Question: I have added to a view an 'UIView' and an 'UIButton' that is placed below the view under left bottom corner.
I've added corner radius to the UIView object this way:
'''
self.myView.layer.cornerRadius = self.myView.frame.size.width/2;
self.myView.layer.masksToBounds = YES;
'''
Now it has the shape of a circle, and my button is visible. See the picture below:

The problem is that I can't press the button (it's not highlighting). How can I make it touchable?
I know that placing the button to front will solve the problem, but I would like to know if is there a way to press it by keeping below the view.
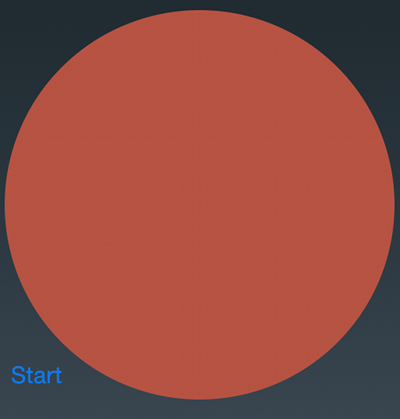
Answer: This question was solved by following this link: <URL>
The recursive hittest is the one I recommend using. But the accepted answer is quite interesting as well (making views transparant for touches or something).